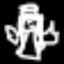
Label: angel